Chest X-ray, AP view. Patient: 16 years old, sex F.
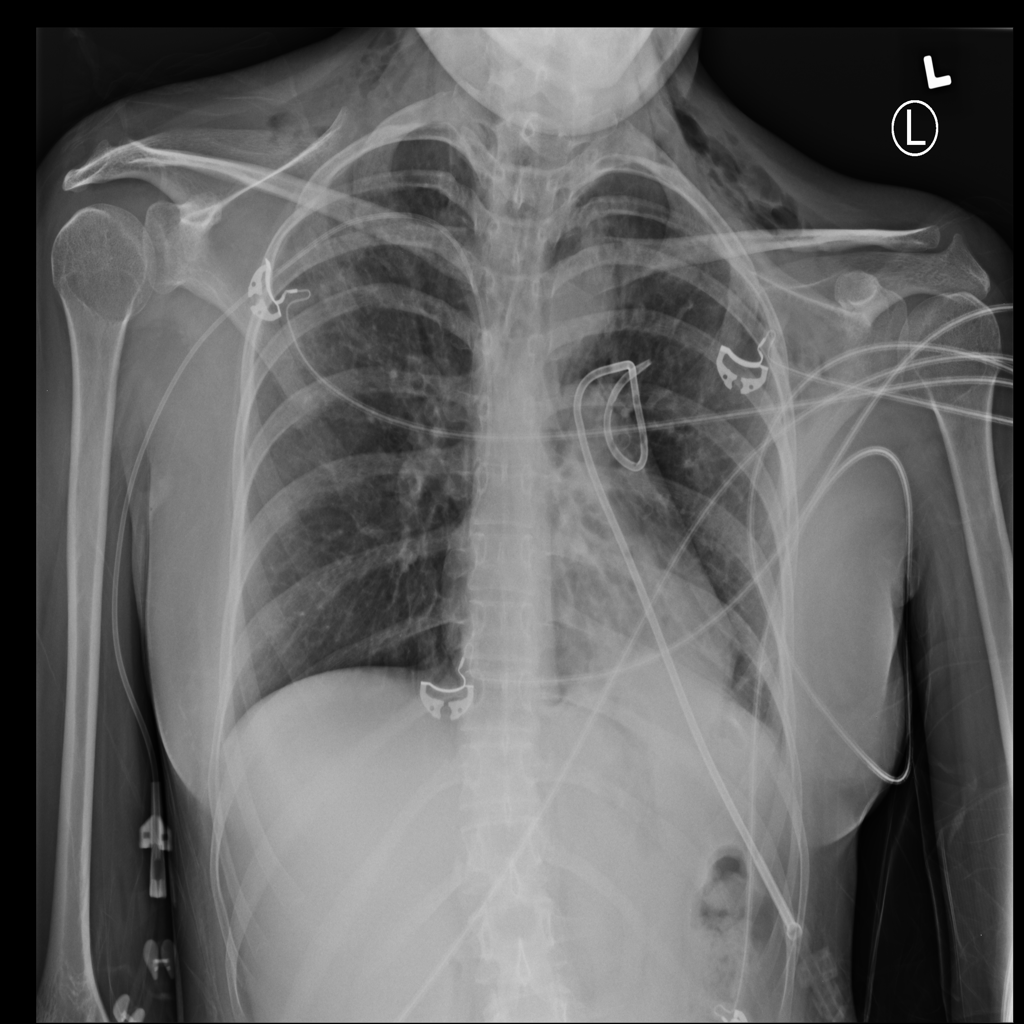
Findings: Emphysema